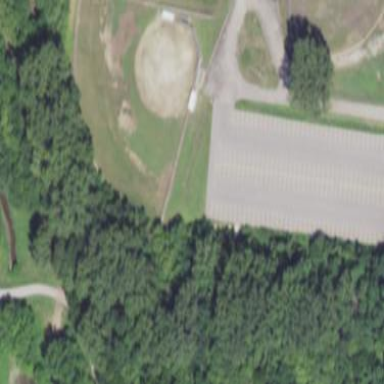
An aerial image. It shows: Softball pitch for leisure land activities.